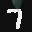
Label: 7